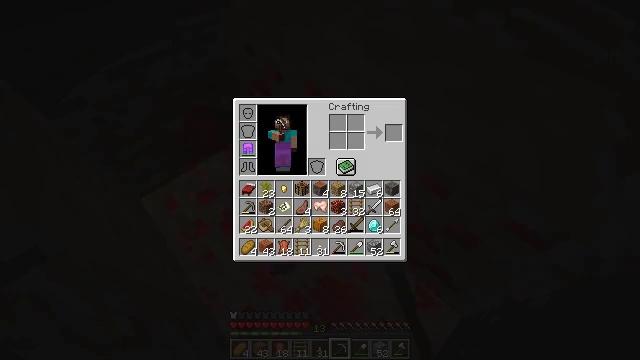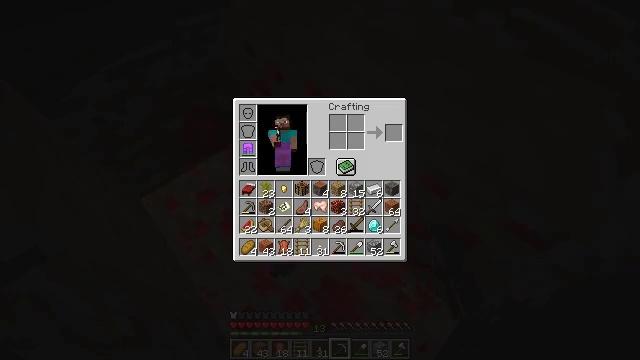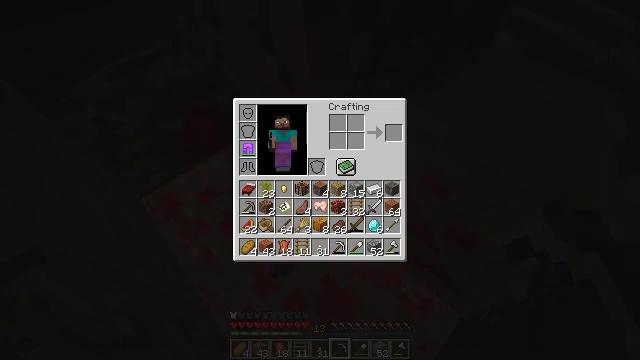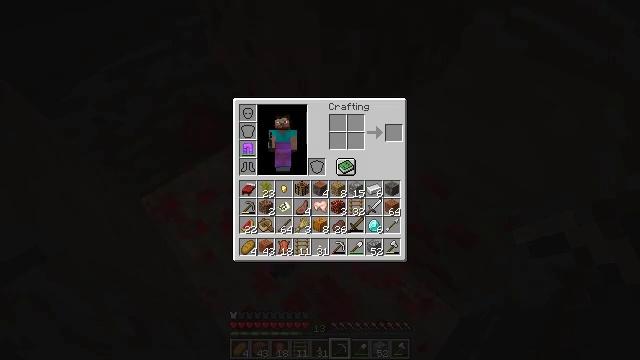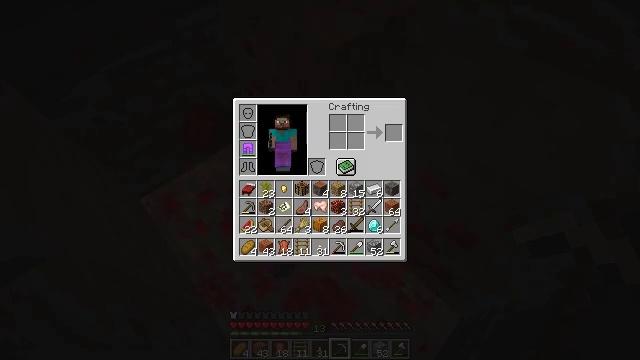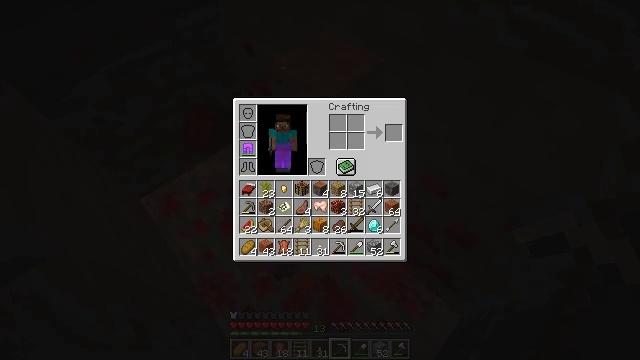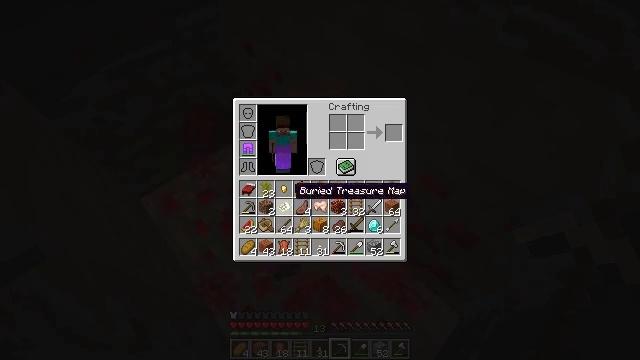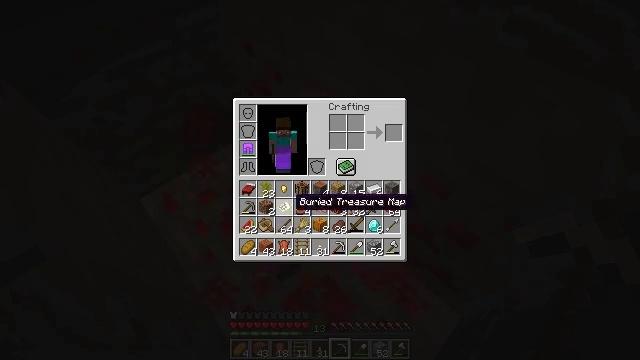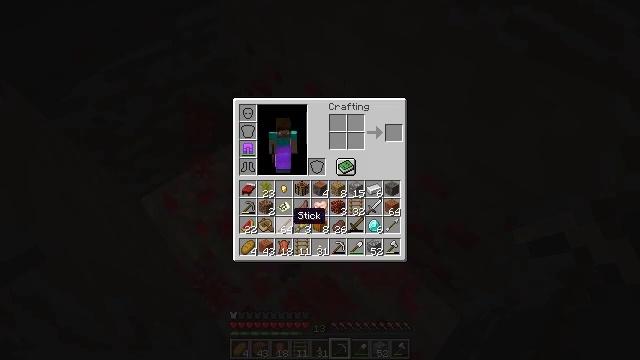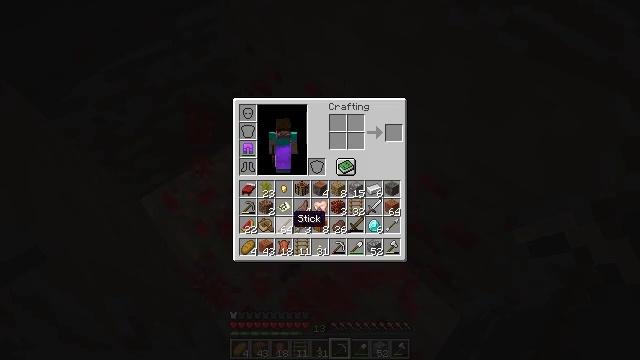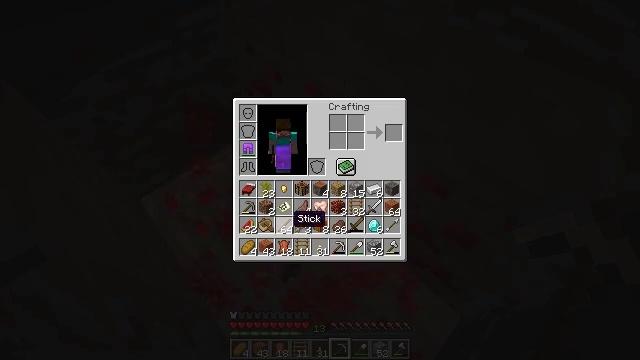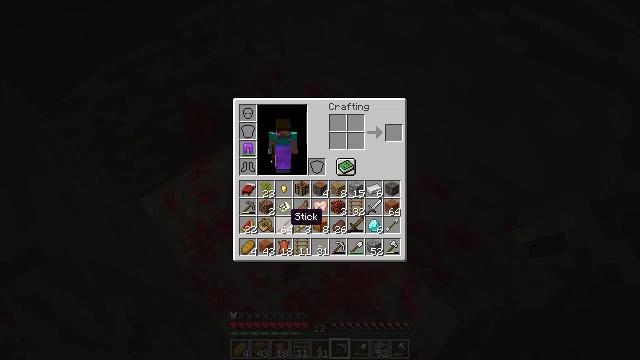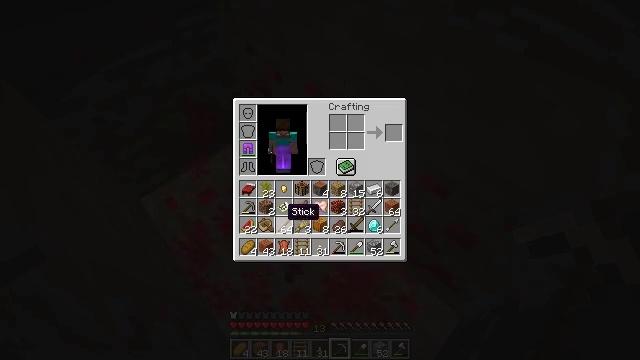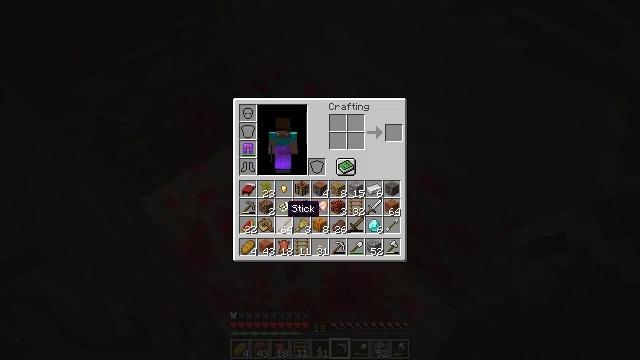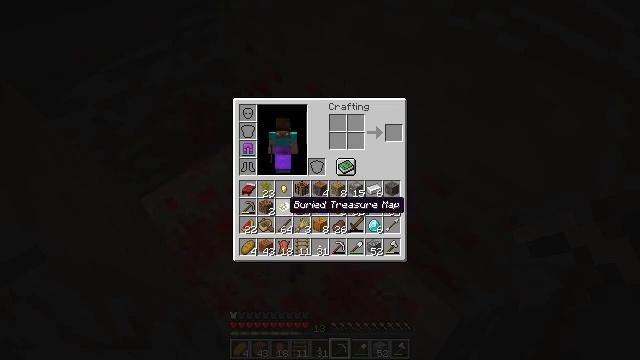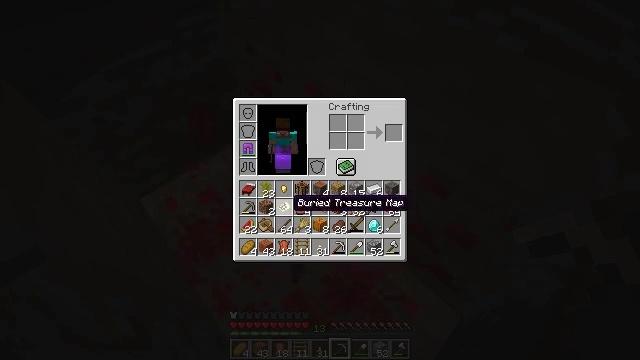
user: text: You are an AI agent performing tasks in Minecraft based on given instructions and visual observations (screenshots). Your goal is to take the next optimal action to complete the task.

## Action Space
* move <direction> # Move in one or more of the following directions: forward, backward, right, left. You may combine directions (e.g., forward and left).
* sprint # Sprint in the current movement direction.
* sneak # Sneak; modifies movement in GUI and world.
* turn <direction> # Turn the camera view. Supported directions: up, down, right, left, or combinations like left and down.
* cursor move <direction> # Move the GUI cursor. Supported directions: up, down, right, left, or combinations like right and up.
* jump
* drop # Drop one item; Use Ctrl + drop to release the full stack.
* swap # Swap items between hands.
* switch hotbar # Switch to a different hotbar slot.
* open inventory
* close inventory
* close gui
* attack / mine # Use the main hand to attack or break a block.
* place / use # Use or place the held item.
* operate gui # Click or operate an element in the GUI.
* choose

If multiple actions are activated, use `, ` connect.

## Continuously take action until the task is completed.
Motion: motion action
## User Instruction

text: Drop a filled map.
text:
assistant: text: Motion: open gui
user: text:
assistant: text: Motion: no_op
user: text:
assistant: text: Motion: cursor move down
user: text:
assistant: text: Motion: cursor move down
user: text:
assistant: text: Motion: cursor move right and down
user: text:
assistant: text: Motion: cursor move down
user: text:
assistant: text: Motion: cursor move down
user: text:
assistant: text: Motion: cursor move down
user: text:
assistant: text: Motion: no_op
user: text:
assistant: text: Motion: no_op
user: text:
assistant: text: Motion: no_op
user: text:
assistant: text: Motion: no_op
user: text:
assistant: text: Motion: no_op
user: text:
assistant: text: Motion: no_op
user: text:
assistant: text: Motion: no_op
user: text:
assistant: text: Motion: no_op
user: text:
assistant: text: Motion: no_op
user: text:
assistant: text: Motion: no_op
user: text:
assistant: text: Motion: no_op
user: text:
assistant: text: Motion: operate gui
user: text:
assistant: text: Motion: operate gui
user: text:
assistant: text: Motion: cursor move left and up
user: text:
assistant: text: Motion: cursor move up
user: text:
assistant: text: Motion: cursor move up
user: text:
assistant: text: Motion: no_op
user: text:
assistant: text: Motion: operate gui
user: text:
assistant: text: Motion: operate gui
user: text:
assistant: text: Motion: operate gui
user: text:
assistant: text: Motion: no_op
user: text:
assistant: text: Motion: no_op